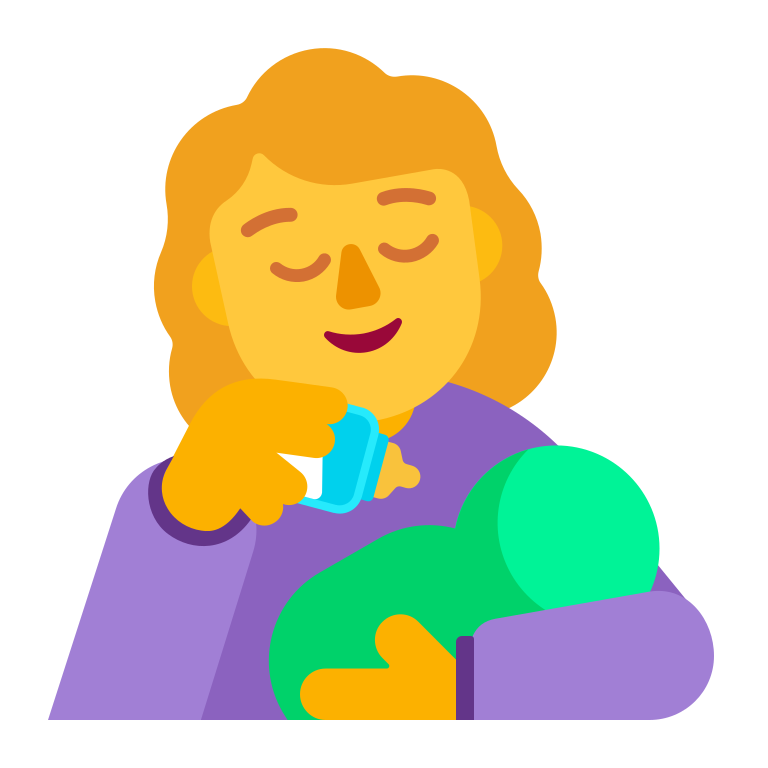
woman feeding baby flat default